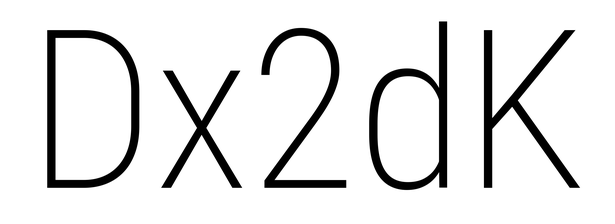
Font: Roboto_Condensed_ExtraLight